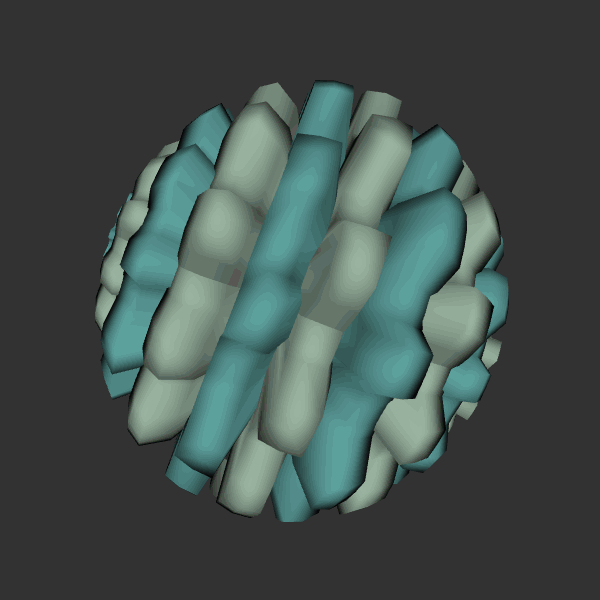
Background: dark